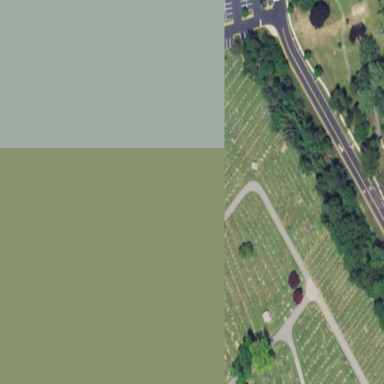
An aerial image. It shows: Cemetery.